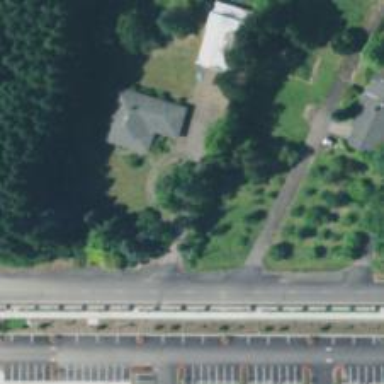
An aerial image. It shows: Driveway.